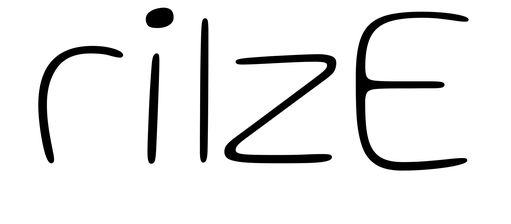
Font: Gluten_Thin